Aerial crown-view tile of a tropical tree (Barro Colorado Island, Panama), acquired 20250124:
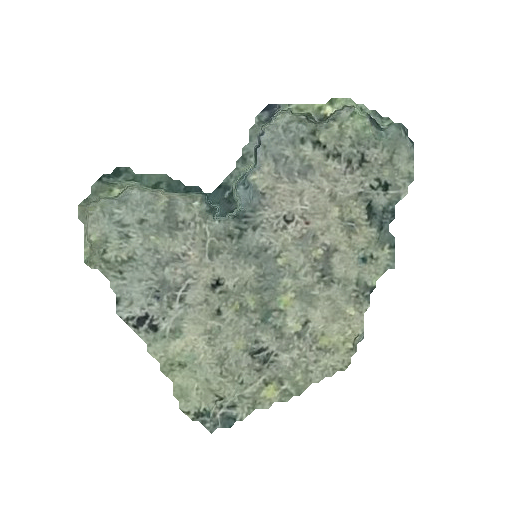
Species: Trattinnickia aspera
GBIF accepted scientific name: Trattinnickia aspera
Crown area: 103.115 m²